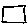
Label: square